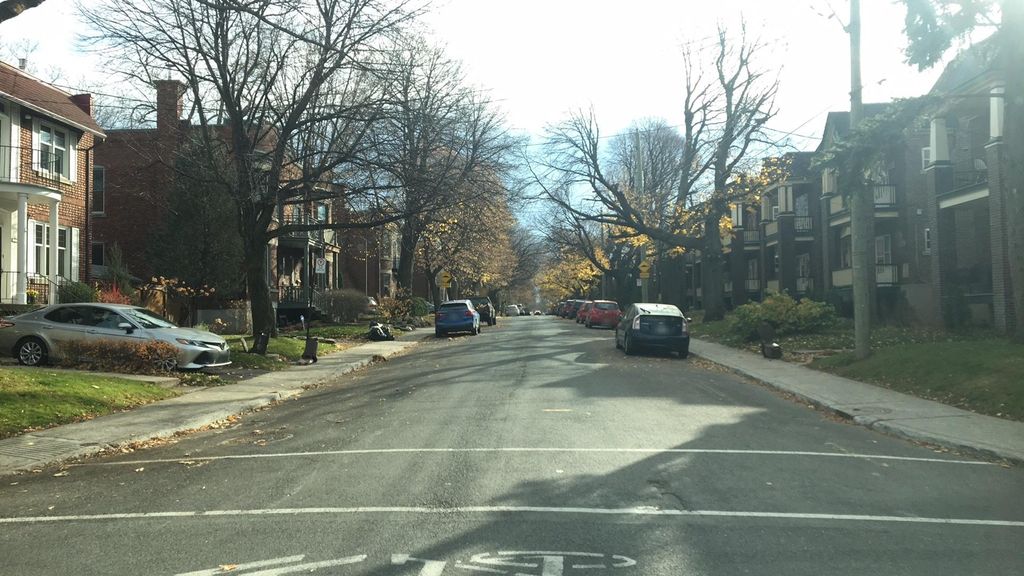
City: montreal